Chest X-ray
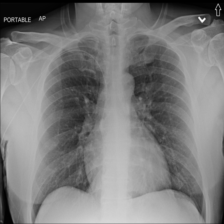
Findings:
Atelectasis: negative
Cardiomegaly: negative
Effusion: negative
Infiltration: negative
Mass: negative
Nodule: negative
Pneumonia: negative
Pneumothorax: negative
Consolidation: negative
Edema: negative
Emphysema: negative
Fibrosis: negative
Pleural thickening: negative
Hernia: negative